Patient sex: M
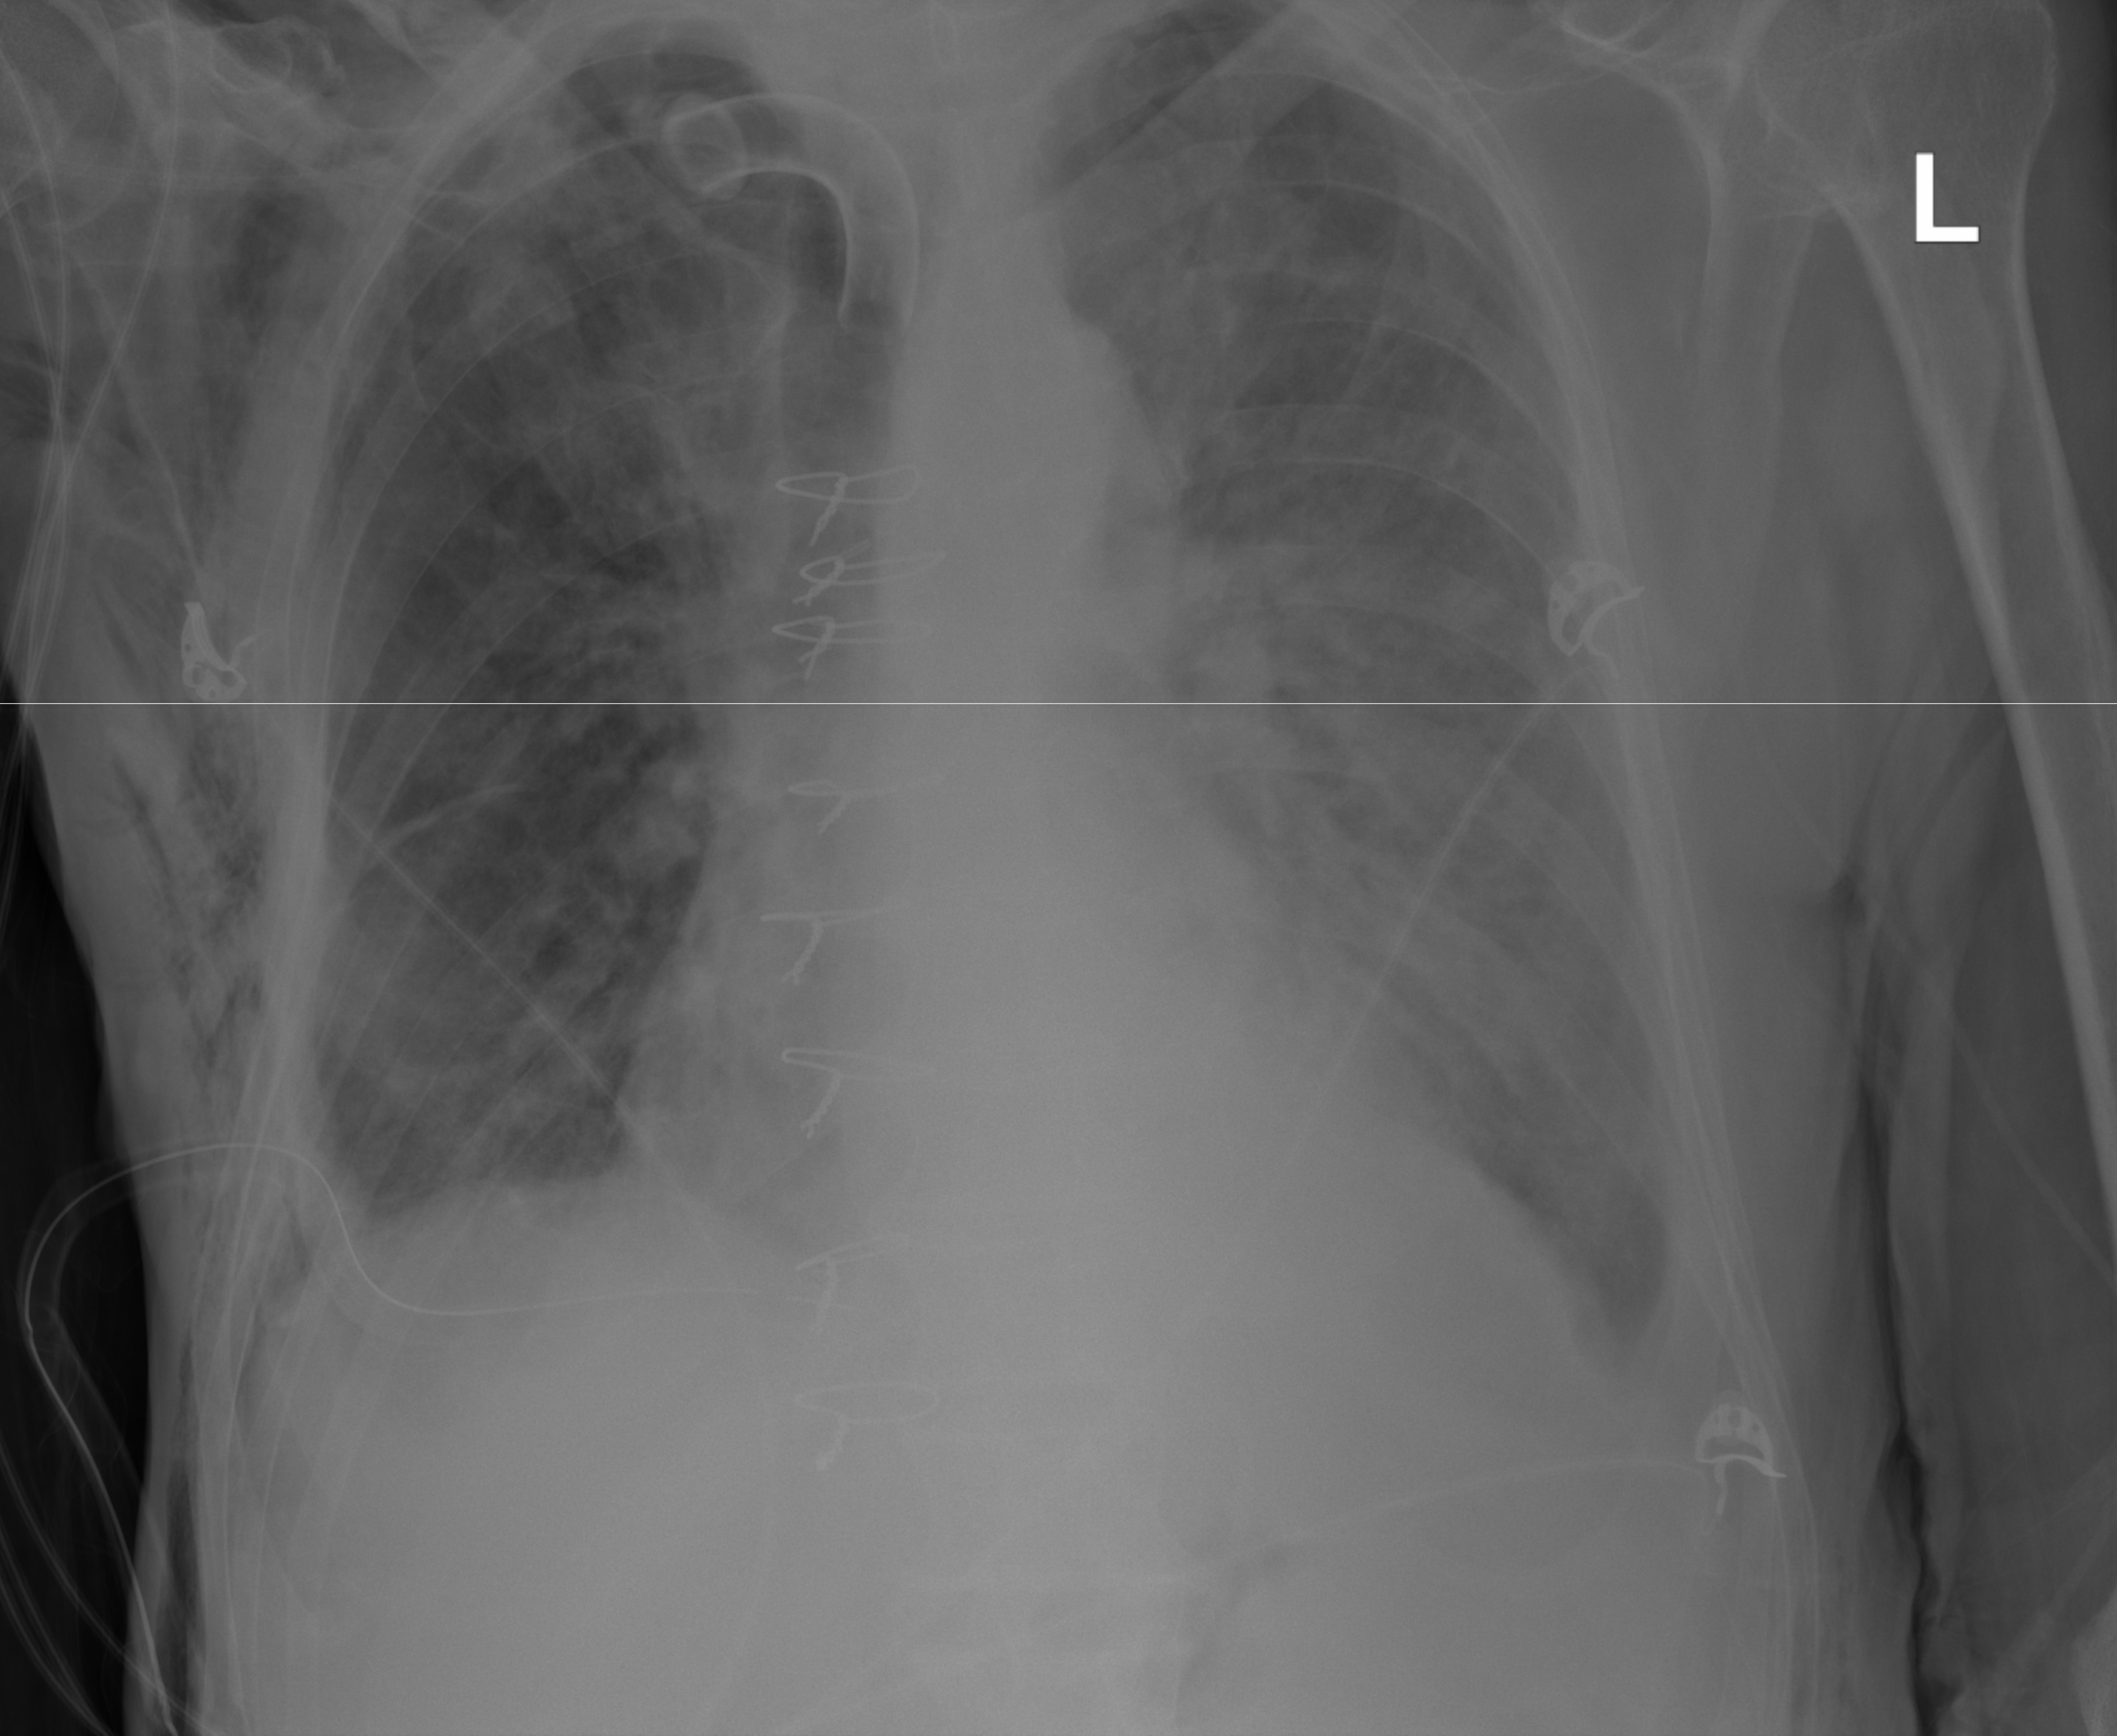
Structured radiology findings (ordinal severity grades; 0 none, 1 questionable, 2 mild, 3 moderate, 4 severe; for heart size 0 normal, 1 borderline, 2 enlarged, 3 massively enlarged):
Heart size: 1
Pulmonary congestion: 2
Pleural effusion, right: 0
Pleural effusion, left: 2
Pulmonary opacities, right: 2
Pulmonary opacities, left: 3
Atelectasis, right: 2
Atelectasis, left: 2